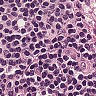
Metastatic tissue present: no